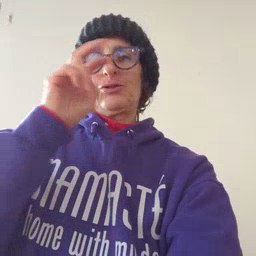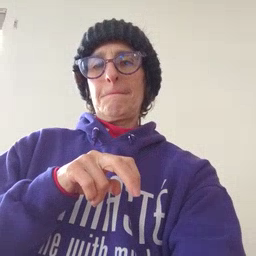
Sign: jump